Question:
Why the file uva_icona isn't recognized as png file when I paste it in the res\drawable folder?
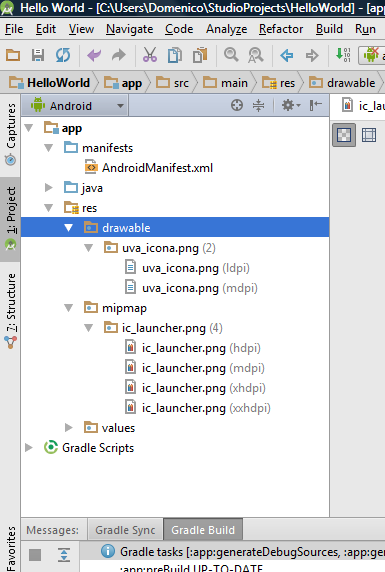
Answer: Perhaps I found the issue. I must paste png file in drawable directory but when it shows windows with destination folder I must erase .png extension from the file name as shown in the picture. Then files are properly paste and they shows correct image icon